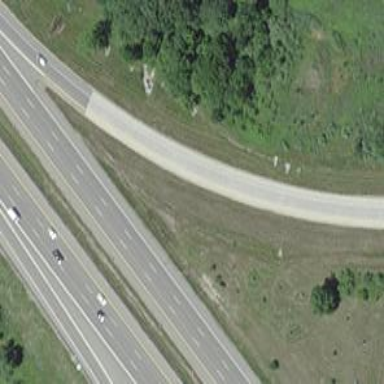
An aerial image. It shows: Asphalt motorway link.